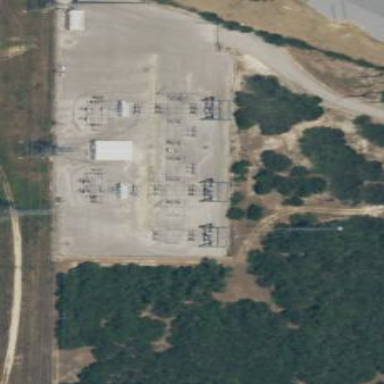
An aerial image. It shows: Distribution level power substation surrounded by fence.